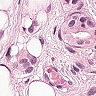
Metastatic tissue present: yes